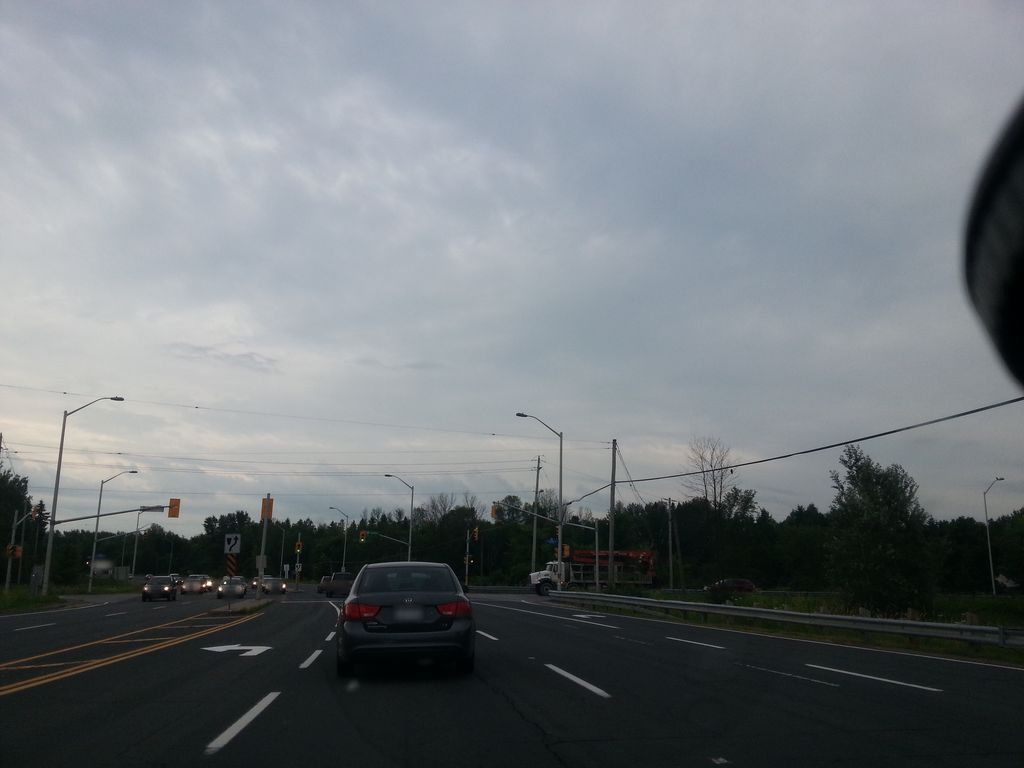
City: ottawa-gatineau